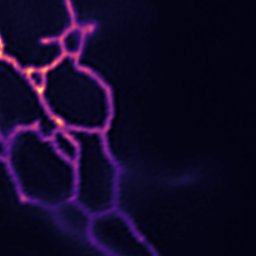
Label: Super-resolution ER image